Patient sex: M
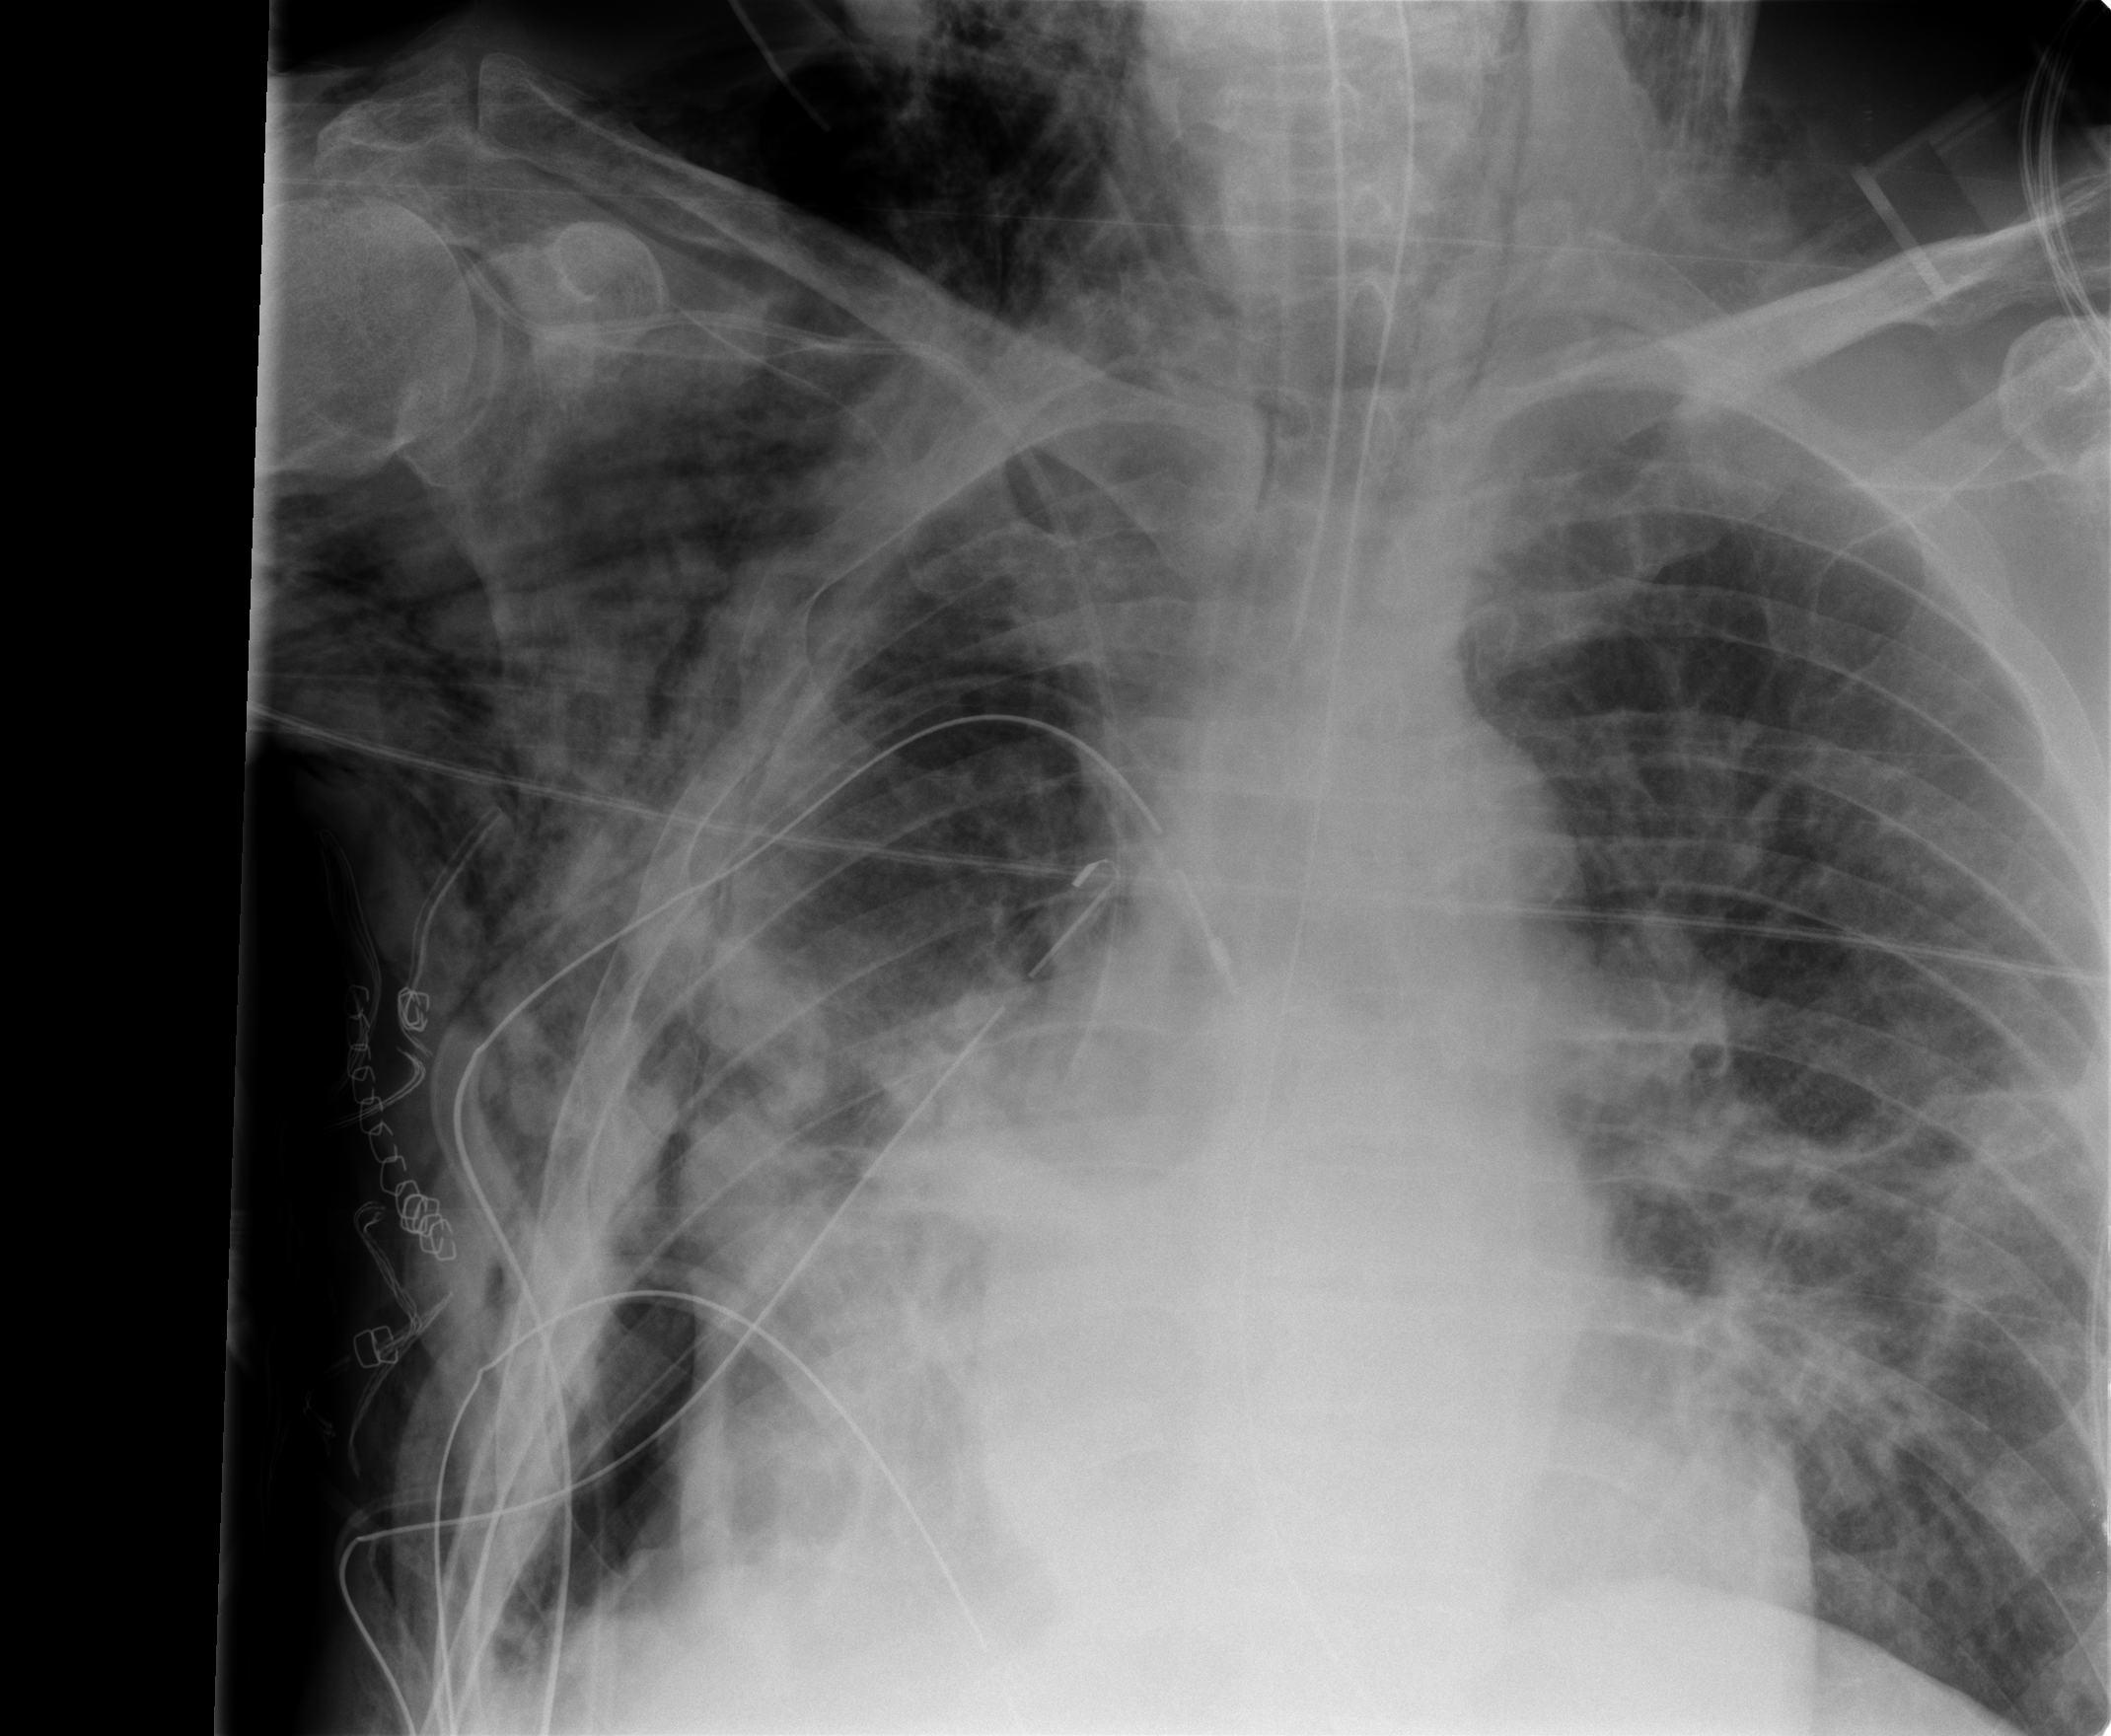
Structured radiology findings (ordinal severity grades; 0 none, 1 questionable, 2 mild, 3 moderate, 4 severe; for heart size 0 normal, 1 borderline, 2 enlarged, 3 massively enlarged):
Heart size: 0
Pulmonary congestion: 2
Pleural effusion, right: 1
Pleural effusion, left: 1
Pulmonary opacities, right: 2
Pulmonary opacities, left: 2
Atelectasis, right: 2
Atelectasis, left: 2